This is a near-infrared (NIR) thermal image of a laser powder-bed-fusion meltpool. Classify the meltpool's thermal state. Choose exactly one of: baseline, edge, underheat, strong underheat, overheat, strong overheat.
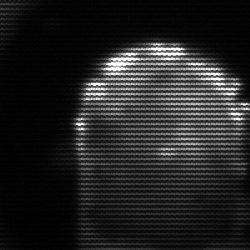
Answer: baseline